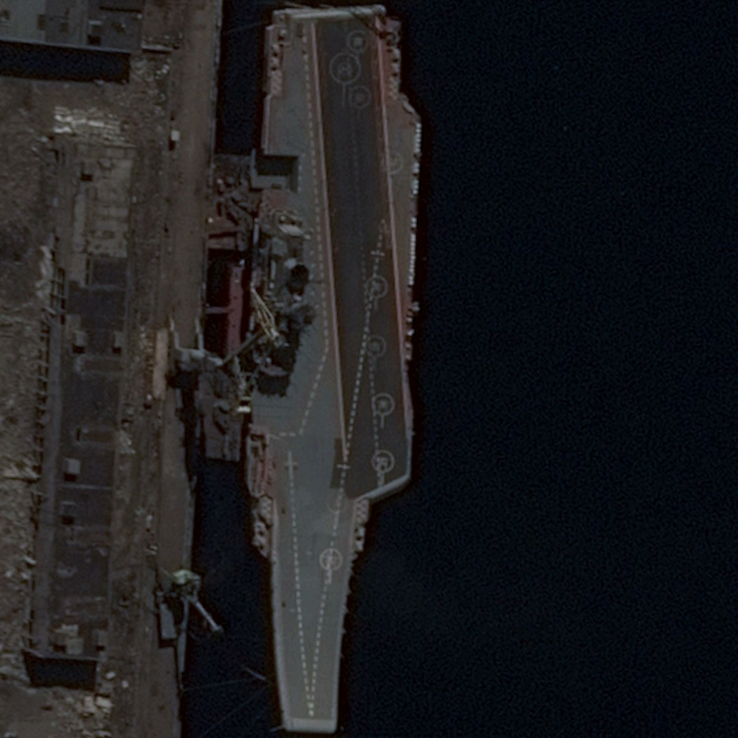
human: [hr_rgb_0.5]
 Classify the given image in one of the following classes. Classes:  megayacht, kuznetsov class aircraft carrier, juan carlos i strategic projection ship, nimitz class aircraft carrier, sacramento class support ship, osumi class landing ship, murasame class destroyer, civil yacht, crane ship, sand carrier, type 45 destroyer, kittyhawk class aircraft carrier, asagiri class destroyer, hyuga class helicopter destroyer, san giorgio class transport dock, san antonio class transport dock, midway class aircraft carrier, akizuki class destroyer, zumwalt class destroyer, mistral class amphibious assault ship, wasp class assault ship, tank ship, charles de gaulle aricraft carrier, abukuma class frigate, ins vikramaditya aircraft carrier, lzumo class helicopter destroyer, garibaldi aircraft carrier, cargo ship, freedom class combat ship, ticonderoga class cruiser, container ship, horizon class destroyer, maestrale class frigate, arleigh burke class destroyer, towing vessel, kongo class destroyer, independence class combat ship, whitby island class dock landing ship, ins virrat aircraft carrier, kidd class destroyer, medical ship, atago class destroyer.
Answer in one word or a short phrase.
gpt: Kuznetsov class aircraft carrier